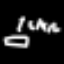
Label: pencil